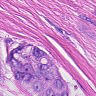
Metastatic tissue present: yes